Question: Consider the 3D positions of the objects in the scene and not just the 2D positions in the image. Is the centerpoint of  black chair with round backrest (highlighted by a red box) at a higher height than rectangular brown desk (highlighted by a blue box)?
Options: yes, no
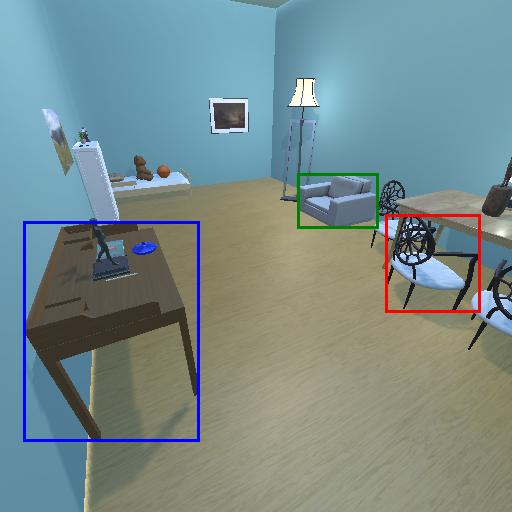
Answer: yes